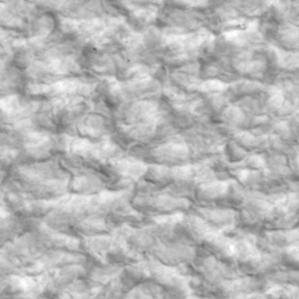
Label: non_frost